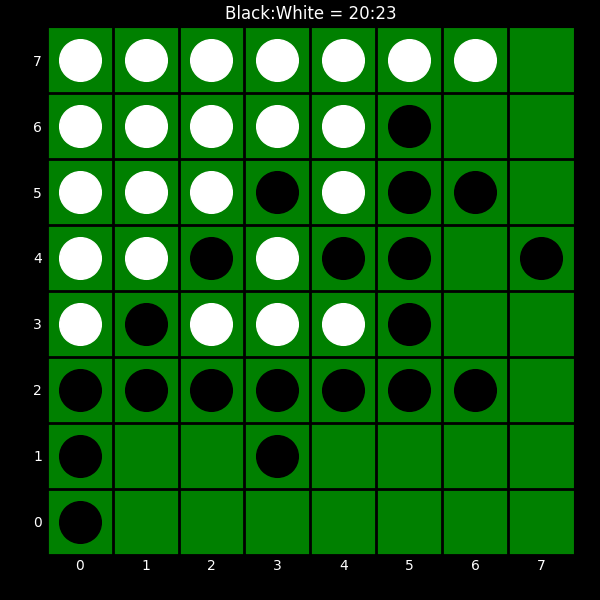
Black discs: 20
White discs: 23